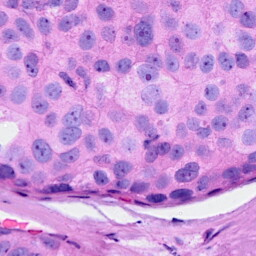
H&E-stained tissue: Breast